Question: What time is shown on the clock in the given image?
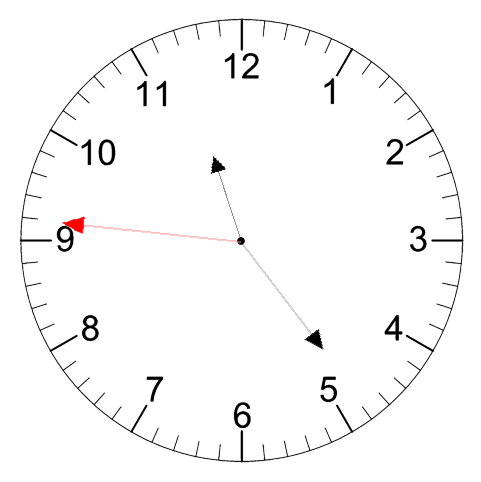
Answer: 11:23:46